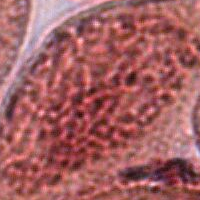
Label: prophase